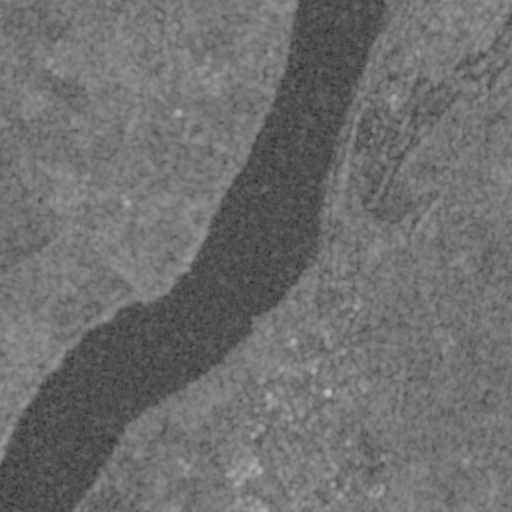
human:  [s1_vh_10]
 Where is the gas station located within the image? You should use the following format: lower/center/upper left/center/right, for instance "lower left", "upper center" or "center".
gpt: The gas station is located in the center of the image.
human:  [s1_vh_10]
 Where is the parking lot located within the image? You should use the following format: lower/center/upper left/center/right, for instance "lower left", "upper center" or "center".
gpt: The parking lot is located in the upper right of the image.
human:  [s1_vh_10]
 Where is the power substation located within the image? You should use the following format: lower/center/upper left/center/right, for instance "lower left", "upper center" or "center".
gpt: The power substation is located in the lower center of the image.
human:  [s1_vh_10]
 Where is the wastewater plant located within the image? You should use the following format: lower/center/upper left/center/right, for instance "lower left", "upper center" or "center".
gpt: The wastewater plant is located in the center of the image.
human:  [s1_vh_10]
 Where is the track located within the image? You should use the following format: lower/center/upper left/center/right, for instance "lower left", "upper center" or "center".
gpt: There is no track in the image.

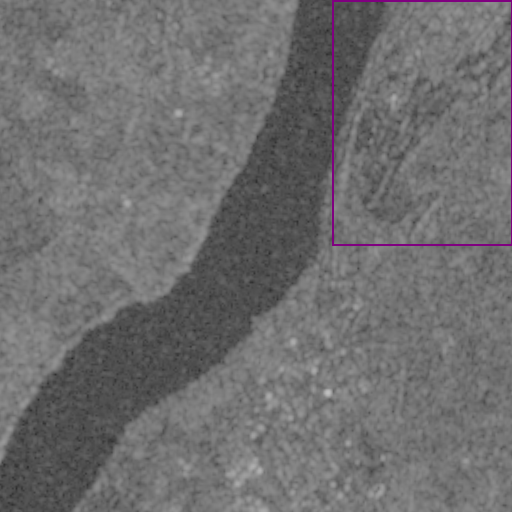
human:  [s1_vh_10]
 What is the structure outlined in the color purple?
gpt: The structure outlined in purple is a park.
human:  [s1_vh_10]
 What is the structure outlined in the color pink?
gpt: There is no pink outline.